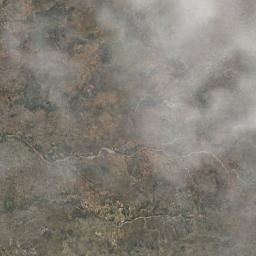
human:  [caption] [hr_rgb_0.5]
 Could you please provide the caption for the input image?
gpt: The white cloud is above bare and green land .

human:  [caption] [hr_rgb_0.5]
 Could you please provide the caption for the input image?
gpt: The stratus clouds are located above the land covered by some vegetation and some villages are on the land .

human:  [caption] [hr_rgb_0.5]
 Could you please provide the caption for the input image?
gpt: A thin cloud of thin clouds floated in the air .

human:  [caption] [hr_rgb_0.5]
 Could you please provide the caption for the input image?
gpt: Sparse white clouds on the ground where green and yellow intersect .

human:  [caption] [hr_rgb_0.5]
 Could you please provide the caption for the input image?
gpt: There are gauzy clouds over a brown plain .